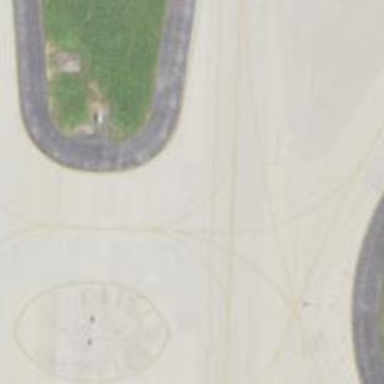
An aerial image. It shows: View of taxiway at the airport.